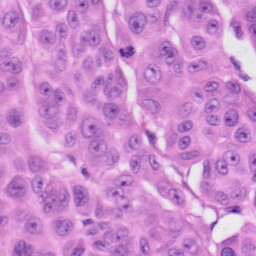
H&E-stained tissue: Skin